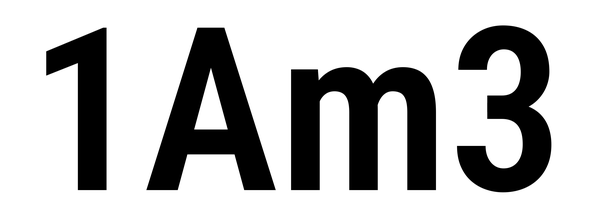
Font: Roboto_Condensed_SemiBold